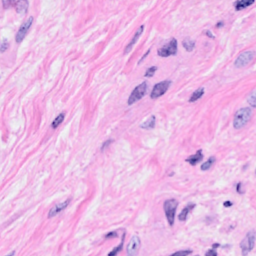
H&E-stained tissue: Breast